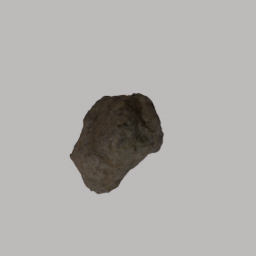
Label: architecture